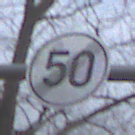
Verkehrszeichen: EndeGeschwindigkeit50
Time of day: MorningAfternoon
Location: Outdoor (Nature)
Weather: Overcast
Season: NotSpecified
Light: Natural